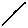
Label: line